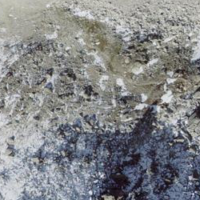
EUNIS habitat code: 48
Species observed at this site:
Gentiana brachyphylla